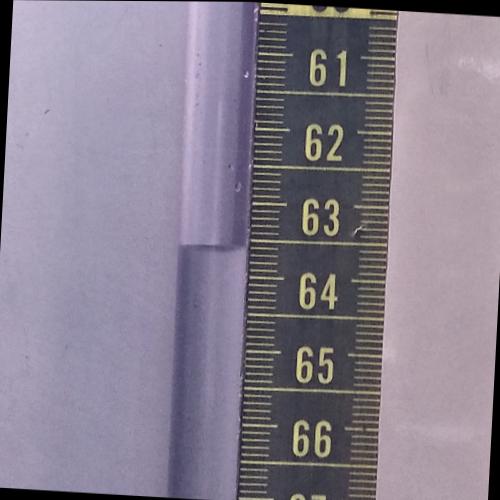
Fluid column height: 63.6 cm